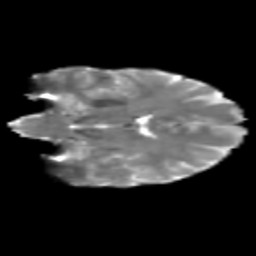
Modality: T2w
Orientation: coronal
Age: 39
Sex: female
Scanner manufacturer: siemens
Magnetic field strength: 3 T
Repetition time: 1.8 s
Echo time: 0.07 s